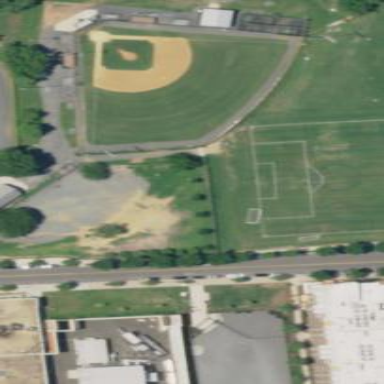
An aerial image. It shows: Fenced dog park area for leisure land.